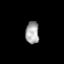
Tissue: prostate
Cell type: Endothelial cells
Senescence score: 0.7445
Nuclear area (px): 292
Mean DAPI intensity: 166.116